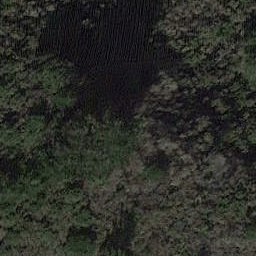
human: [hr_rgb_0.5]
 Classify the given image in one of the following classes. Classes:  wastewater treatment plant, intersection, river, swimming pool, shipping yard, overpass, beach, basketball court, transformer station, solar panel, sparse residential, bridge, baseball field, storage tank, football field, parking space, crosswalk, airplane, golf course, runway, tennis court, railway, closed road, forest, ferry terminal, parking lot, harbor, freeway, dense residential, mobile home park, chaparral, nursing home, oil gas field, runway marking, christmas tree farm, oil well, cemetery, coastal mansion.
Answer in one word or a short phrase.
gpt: forest